Question: '''
'<resources xmlns:xliff="urn:oasis:names:tc:xliff:document:1.2">
<!-- App name -->
<string name="app_name">Form</string>
<!--Email subject -->
<string name="vehicle_finance_application_for">Vehicle finance application for :<xliff:g example="Amy" id="surname">%s</xliff:g></string>
<!-- Form header -->
<string name="vehicle_finance_application">Vehicle finance application</string>
<!--Mxo cars application form order -->
<!-- Personal information-->
<string name="surname">Surname :<xliff:g example="Peterson" id="surname">%s</xliff:g></string>
<string name="name">Full names :<xliff:g example="John" id="name">%s</xliff:g></string>
<string name="id_number">Id number :<xliff:g example="560708080" id="id number">%s</xliff:g> </string>
<string name="cell_number">Cell number :<xliff:g example="<PHONE>" id="cell number">%s</xliff:g> </string>
<string name="email">Email :<xliff:g example="kevin@gmail.com" id="email">%s</xliff:g></string>
<string name="land_line">landline :<xliff:g example="<PHONE>" id="landline">%s</xliff:g></string>
<string-array name="marital_status_array">
<item>Not Selected</item>
<item>Yes I am married</item>
<item>No I am not married</item>
<item>Divorced</item>
<item>Widowed</item>
</string-array>
<string-array name="graduate_status_array">
<item>Not Selected</item>
<item>Yes I am graduate</item>
<item>No I am not a graduate</item>
</string-array>
<string name="home_address">Home address : <xliff:g example="Po box 1202 shirley street" id="address">%s</xliff:g></string>
<string name="postal_code">Postal code : <xliff:g example="Po box 1202 shirley street" id="address">%s</xliff:g> </string>
<string name="how_many_years_have_you_been_living_there">How many years have you been living there :<xliff:g example="Po box 1202 shirley street" id="address">%s</xliff:g> </string>
<string name="postal_address">Postal address :<xliff:g example="Po box 1202 shirley street" id="address">%s</xliff:g></string>
<string-array name="homeowner_status_array">
<item>Not Selected</item>
<item>Yes I am a home owner</item>
<item>No I don't own property</item>
</string-array>
<!--Employment information-->
<string name="employers_name">Employers name : <xliff:g example="Po box 1202 shirley street" id="address">%s</xliff:g></string>
<string name="employers_contact">Employers contact number : <xliff:g example="Po box 1202 shirley street" id="address">%s</xliff:g></string>
<string name="employers_address">Employers address : <xliff:g example="Po box 1202 shirley street" id="address">%s</xliff:g></string>
<string name="number_of_years_employed">Number of years employed : <xliff:g example="Po box 1202 shirley street" id="address">%s</xliff:g> </string>
<string name="occupation">Occupation : <xliff:g example="Po box 1202 shirley street" id="address">%s</xliff:g></string>
<string name="industry">Industry : <xliff:g example="Po box 1202 shirley street" id="address">%s</xliff:g> </string>
<!--Bank details-->
<string name="bank">Bank : <xliff:g example="Po box 1202 shirley street" id="address">%s</xliff:g></string>
<string name="bank_account_number">Bank account number : <xliff:g example="Po box 1202 shirley street" id="address">%s</xliff:g> </string>
<string name="bank_branch">Bank branch code : <xliff:g example="Po box 1202 shirley street" id="address">%s</xliff:g></string>
<!--Spouse Information-->
<string name="spouse_name">Spouse name : <xliff:g example="Po box 1202 shirley street" id="address">%s</xliff:g> </string>
<string name="spouse_surname">Spouse surname : <xliff:g example="Po box 1202 shirley street" id="address">%s</xliff:g> </string>
<string name="spouse_id_number">Spouse id number : <xliff:g example="Po box 1202 shirley street" id="address">%s</xliff:g></string>
<string name="spouse_contact_number">Spouse contact number : <xliff:g example="Po box 1202 shirley street" id="address">%s</xliff:g> </string>
<!--Relative not residing with you-->
<string name="relationship_of_relative">What is the relationship : <xliff:g example="Po box 1202 shirley street" id="address">%s</xliff:g> </string>
<string name="full_names_of_relative">Full names of relative : <xliff:g example="Po box 1202 shirley street" id="address">%s</xliff:g> </string>
<string name="surname_of_relative">Surname of relative : <xliff:g example="Po box 1202 shirley street" id="address">%s</xliff:g></string>
<string name="phone_number_of_relative">Phone number of relative : <xliff:g example="Po box 1202 shirley street" id="address">%s</xliff:g> </string>
<string name="address_of_relative">Address of relative : <xliff:g example="Po box 1202 shirley street" id="address">%s</xliff:g></string>
<!--Financial information-->
<string name="gross">Gross : <xliff:g example="Po box 1202 shirley street" id="address">%s</xliff:g></string>
<string name="net_income">Net income : <xliff:g example="Po box 1202 shirley street" id="address">%s</xliff:g></string>
<string name="do_you_have_additional_income">Do you have additional income : <xliff:g example="<PHONE>" id="landline">%s</xliff:g></string>
<string name="source_of_additional_income">Source of additional income : <xliff:g example="Po box 1202 shirley street" id="address">%s</xliff:g></string>
<string name="clothing_account">Clothing account : <xliff:g example="Po box 1202 shirley street" id="address">%s</xliff:g></string>
<!--Expenses-->
<string name="personal_loan">Personal loan : <xliff:g example="Po box 1202 shirley street" id="address">%s</xliff:g> </string>
<string name="insurance">Insurance : <xliff:g example="Po box 1202 shirley street" id="address">%s</xliff:g> </string>
<string name="bond_or_renting">Bond or renting payment : <xliff:g example="Po box 1202 shirley street" id="address">%s</xliff:g> </string>
<string name="municipality">Municipality : <xliff:g example="Po box 1202 shirley street" id="address">%s</xliff:g> </string>
<string name="credit_card">Credit card : <xliff:g example="Po box 1202 shirley street" id="address">%s</xliff:g></string>
<string name="overdraft">Overdraft : <xliff:g example="Po box 1202 shirley street" id="address">%s</xliff:g> </string>
<string name="phone_account">Phone account : <xliff:g example="Po box 1202 shirley street" id="address">%s</xliff:g></string>
<string name="transport">Transport cost : <xliff:g example="Po box 1202 shirley street" id="address">%s</xliff:g></string>
<string name="food_or_entertainment">Food or entertainment : <xliff:g example="Po box 1202 shirley street" id="address">%s</xliff:g> </string>
<string name="education_fees">Education fees : <xliff:g example="Po box 1202 shirley street" id="address">%s</xliff:g> </string>
<string name="maintenance">Maintenance : <xliff:g example="Po box 1202 shirley street" id="address">%s</xliff:g> </string>
<string name="household_expenses">Household expenses : <xliff:g example="Po box 1202 shirley street" id="address">%s</xliff:g></string>
<string name="other_expenses">Other expenses : <xliff:g example="Po box 1202 shirley street" id="address">%s</xliff:g> </string>
<!--Send button-->
<string name="send">Send</string>
<!--Parameter strings for spinner questions in vehicle application form-->
<string name="are_you_married">Married : <xliff:g example="<PHONE>" id="landline">%s</xliff:g></string>
<string name="are_you_a_graduate">Graduate : <xliff:g example="<PHONE>" id="landline">%s</xliff:g></string>
<string name="are_you_a_home_owner">Home owner : <xliff:g example="<PHONE>" id="landline">%s</xliff:g></string>
<!-- Spinner header text questions -->
<string name="please_tell_us_if_you_married">Please tell us if you married?</string>
<string name="please_tell_us_if_you_a_graduate">Please tell us if you a graduate ?</string>
<string name="do_you_own_property">Do you own property ?</string>
<!--Header for sections of the vehicle application -->
<string name="personal_information">Personal information</string>
<string name="employer_information">Employer Information</string>
<string name="spouse_information">Spouse information</string>
<string name="relative_information">Relative information</string>
<string name="how_are_you_related">How are you related</string>
<string name="personal_expenses">Personal Expenses</string>
<string name="financial_information">Financial information</string>
<string name="bank_details">Bank details</string>
</resources>'
'''
I'm having a problem with format specifiers being visible in the edit text. I have tried to read the Android documentation about formatting strings and I failed to understand how it all works.
I've included format character '%s' in my 'string.xml' file and its does not help with format specifiers being visible in the edit text autonomously concatenating with the hint of the edit text view.

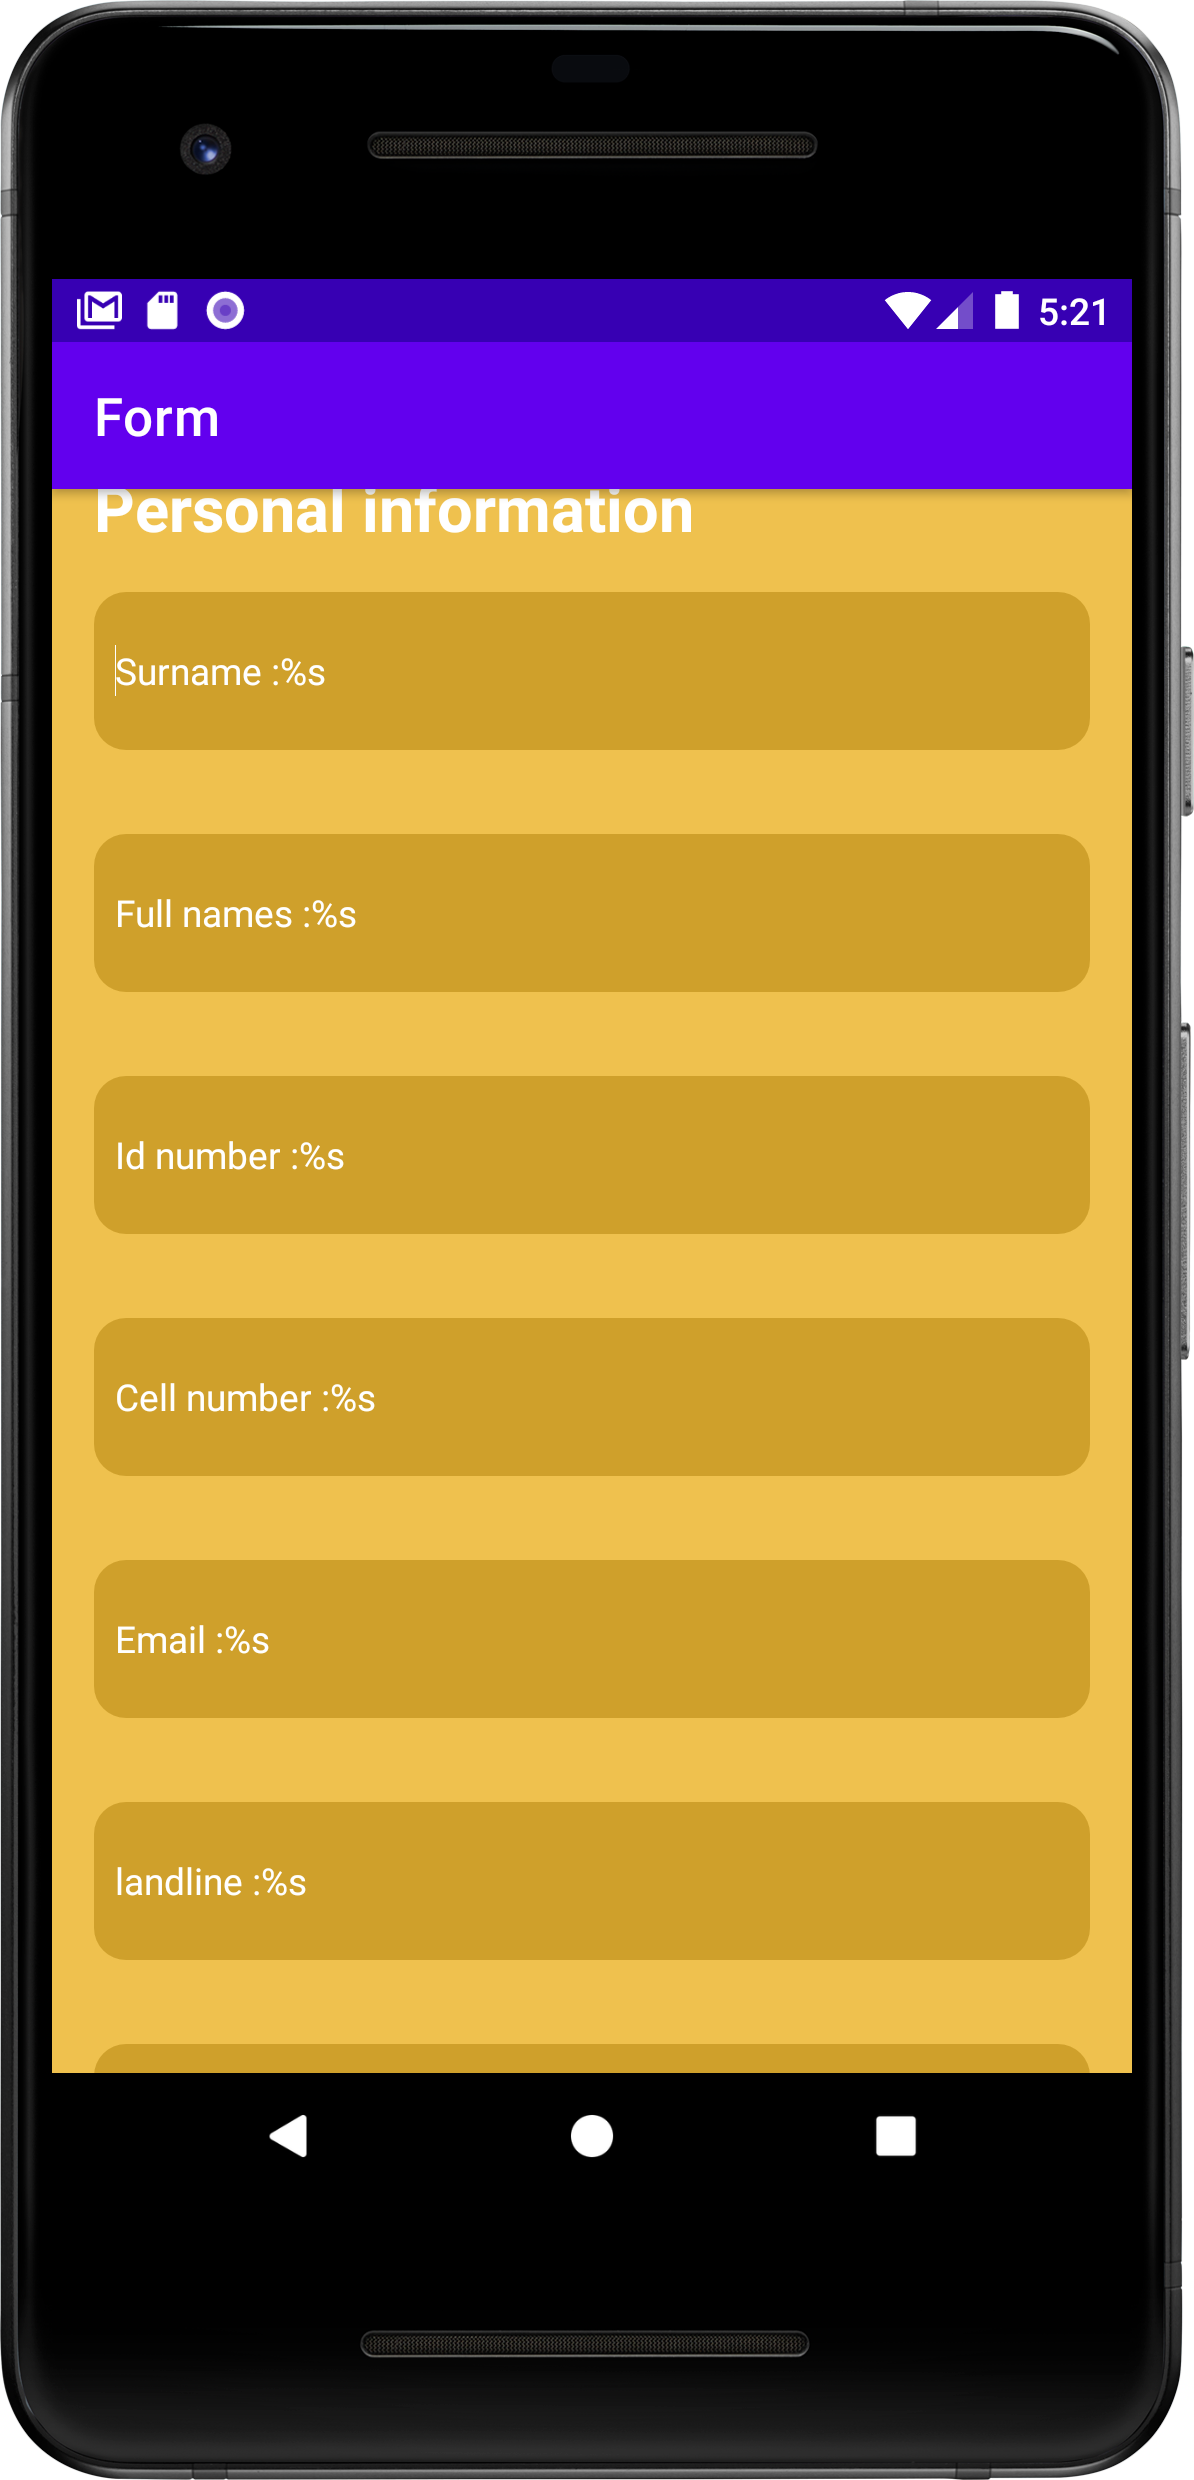
Answer: You can not hide it from user. You can set empty string from your code to make it go away. Like this
'''
if(surname == "" ||surname == null){
yourEditText.setText(getString(R.string.surname,""))
}
'''